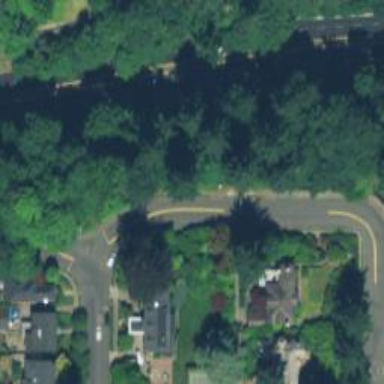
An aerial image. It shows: Residential road with sidewalk on the left.